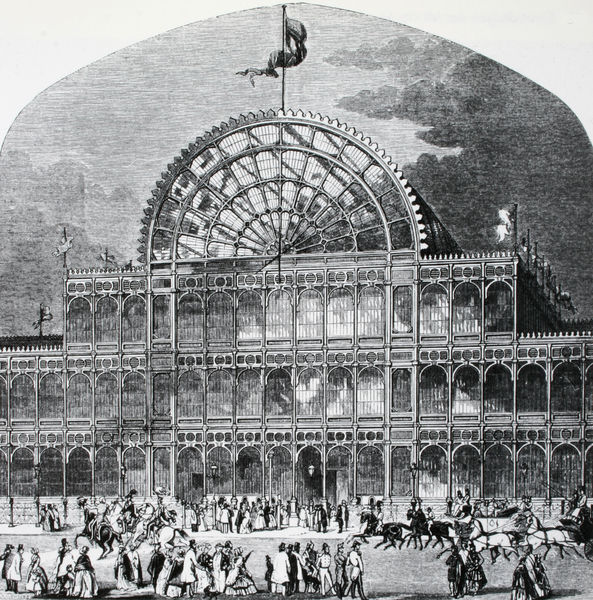
Titel: Kristallpalast, Fassadenansicht mit Südeingang, (Ausschnitt eines Stichs)
Künstler: Joseph Paxton
Standort: London
Institution: (zerstört)
Schlagwörter: dunkel, feder, himmel, mann, schatten, weiß, wolken, frauen, menschen, fenster, glas, grau, hell, kleider, lampen, licht, männer, paris, schwarz, skizze, straße, säulen, zeichnung, dach, gebäude, haus, schloss, tiere, wolke, leute, masse, menge, versammlung, wand, architektur, spiegelung, wind, publikum, kinder, pferd, pferde, reiter, bogen, fahnen, fassade, passanten, fahne, flagge, mast, grafik, graphik, kutsche, platz, besucher, figuren, wagen, kuppel, staffage, soldaten, uhr, metall, galerien, halle, foto, bögen, eingang, eisen, tusche, gerüst, gewölbe, palast, scheiben, druck, lithographie, schwarz-weiss, radierung, stich, gehweg, uniform, bahnhof, arkaden, sonntag, ausstellung, halbrund, rosette, rundbögen, messe, konstruktion, etagen, geschosse, glasscheiben, pavillon, london, kupferstich, eisenkonstruktion, glaspalast, stahl, stockwerke, weltausstellung, zeiger, palais, pferdekutsche, statik, bogenfenster, geäude, stahlkonstruktion, skelettbau, ingenieurarchitektur, paxton, galnz, expo, crystalpalace, stirnseite, 1900, 1905, stahlkostruktion, weltaustellung